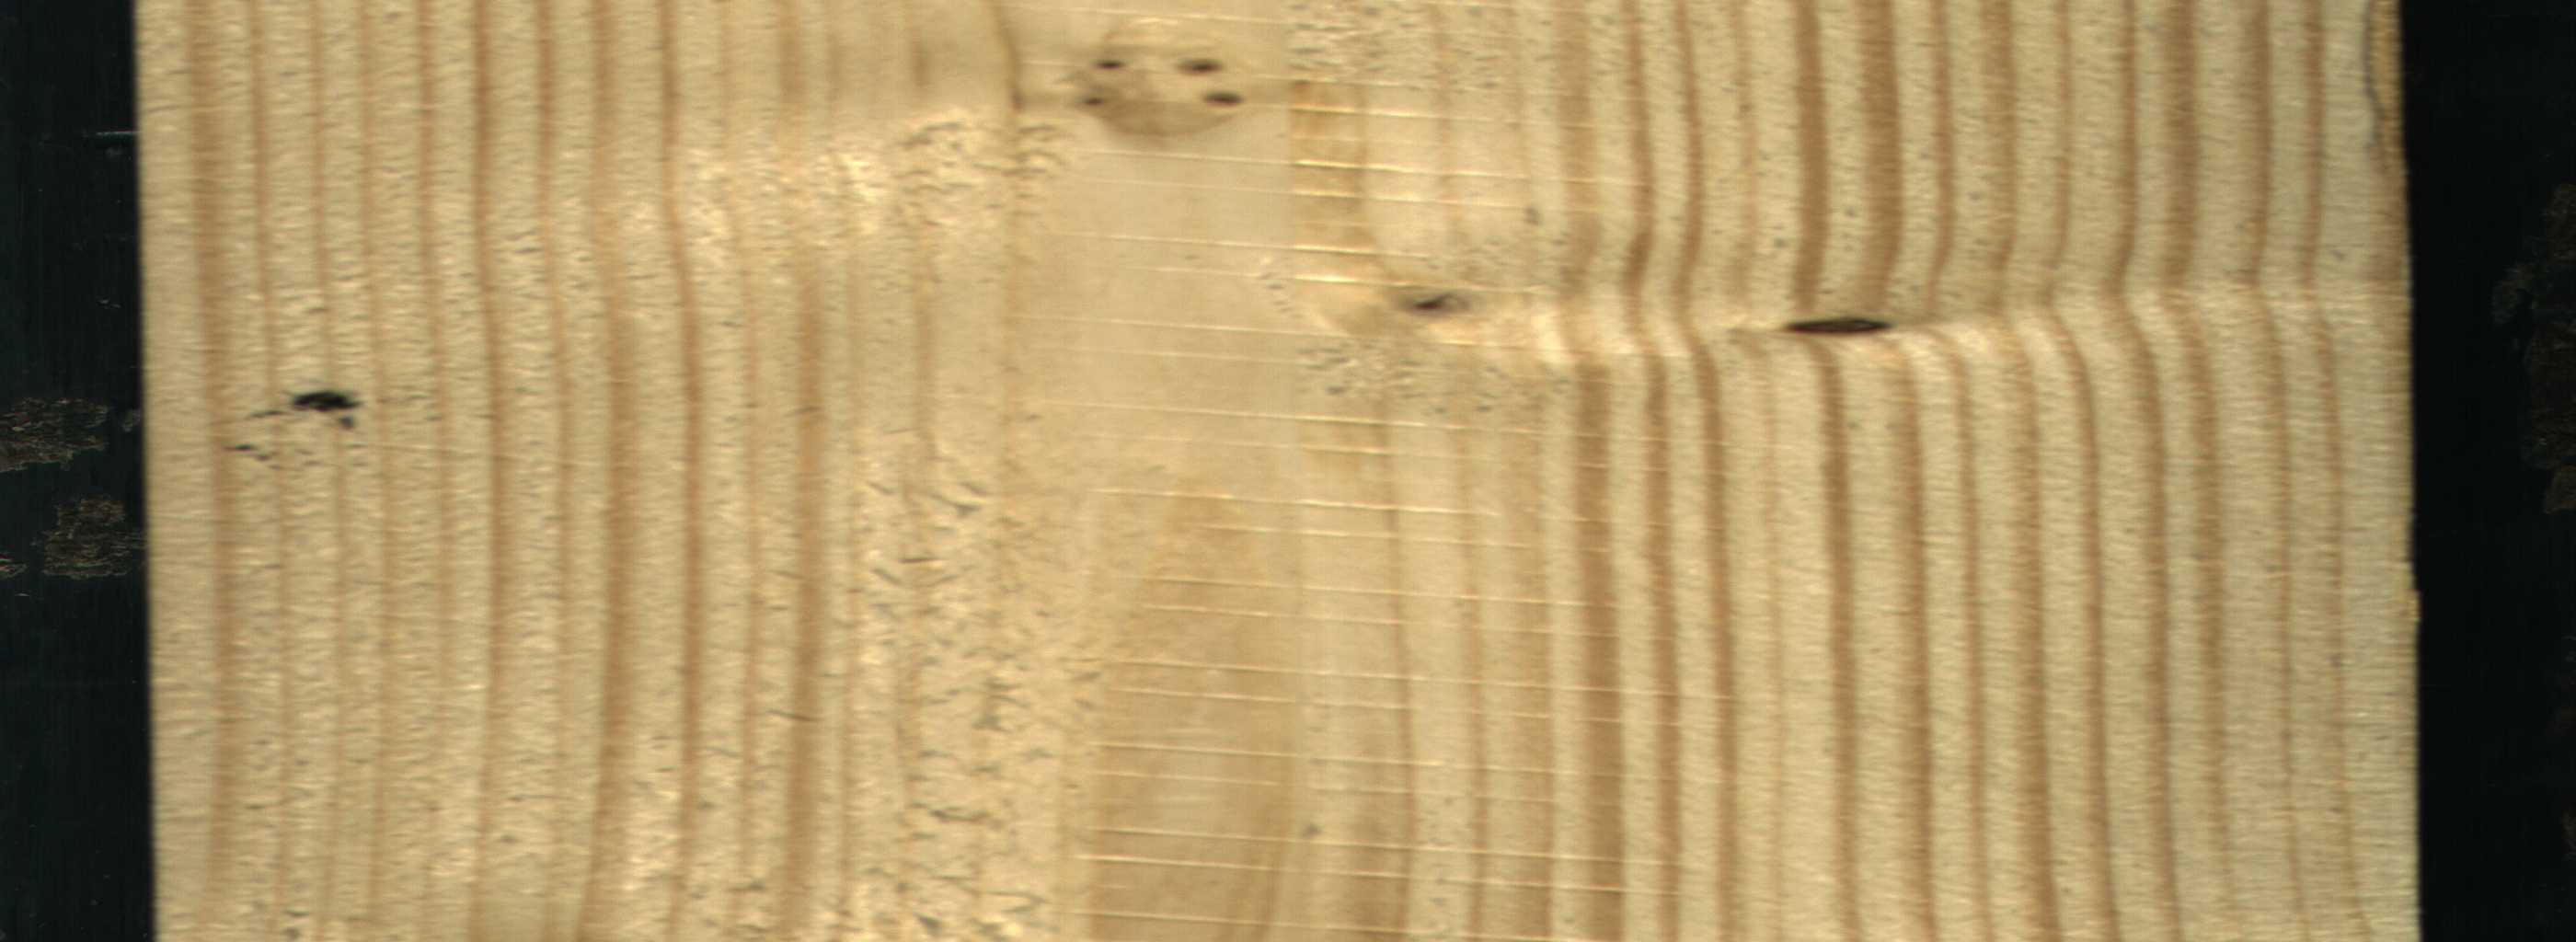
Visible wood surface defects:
Dead_Knot
Dead_Knot
Live_Knot
Live_Knot
Live_Knot